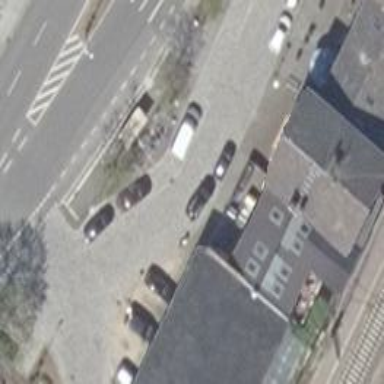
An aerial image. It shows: Bicycle rental facility.